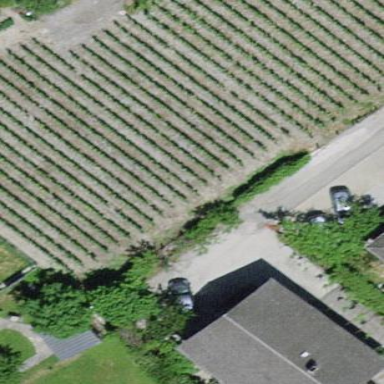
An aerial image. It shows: Vineyard where grapes are grown.